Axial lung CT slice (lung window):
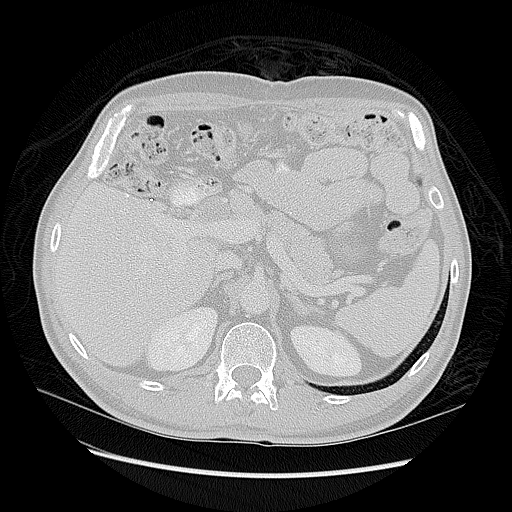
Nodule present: no